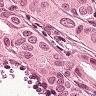
Metastatic tissue present: yes